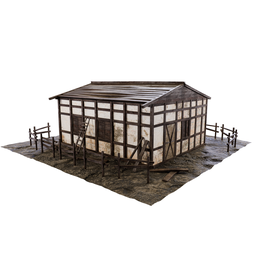
Label: architecture